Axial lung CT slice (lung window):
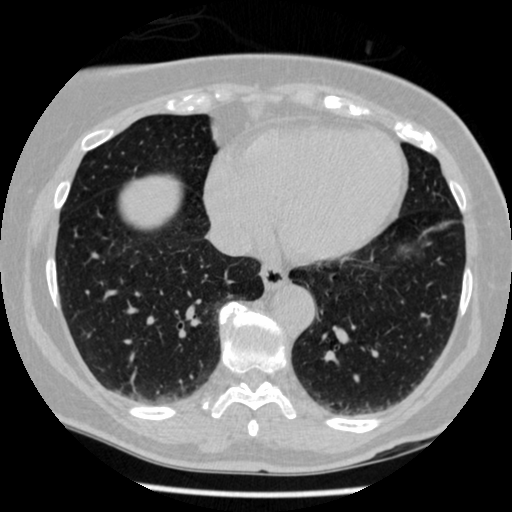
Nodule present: no